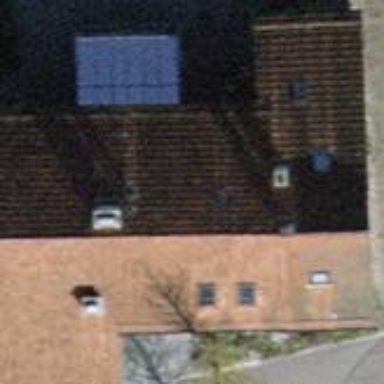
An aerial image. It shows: Building with tile roof.